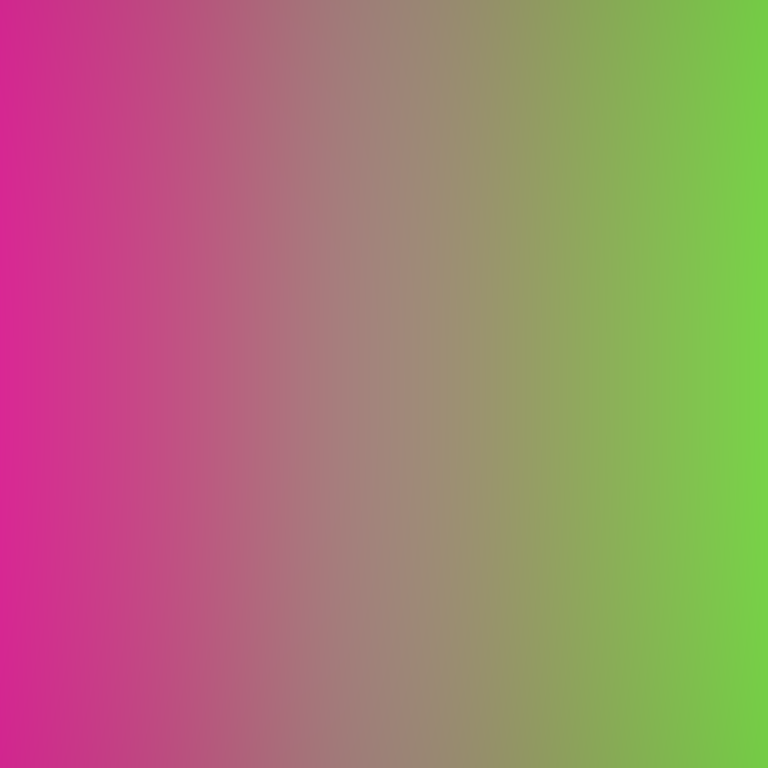
Abstract light effect, smooth gradient from vivid pink to bright green, energetic atmosphere, soft blend, no room, no furniture, no objects.